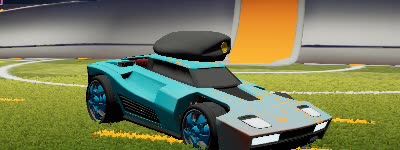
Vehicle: breakout